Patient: sex F, age 59
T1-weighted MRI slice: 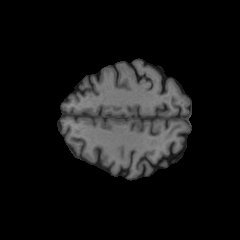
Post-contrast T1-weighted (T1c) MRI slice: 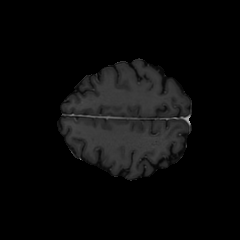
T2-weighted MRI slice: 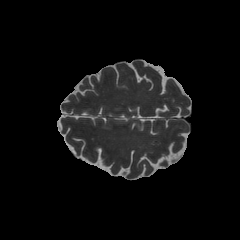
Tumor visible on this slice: no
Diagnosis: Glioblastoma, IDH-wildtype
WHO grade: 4